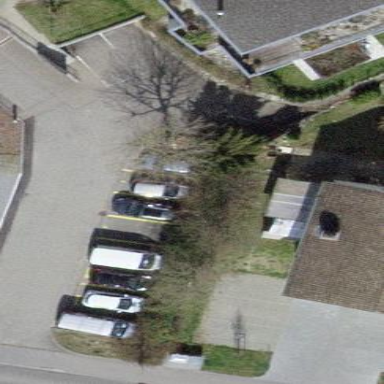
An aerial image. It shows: Parking area with surface.